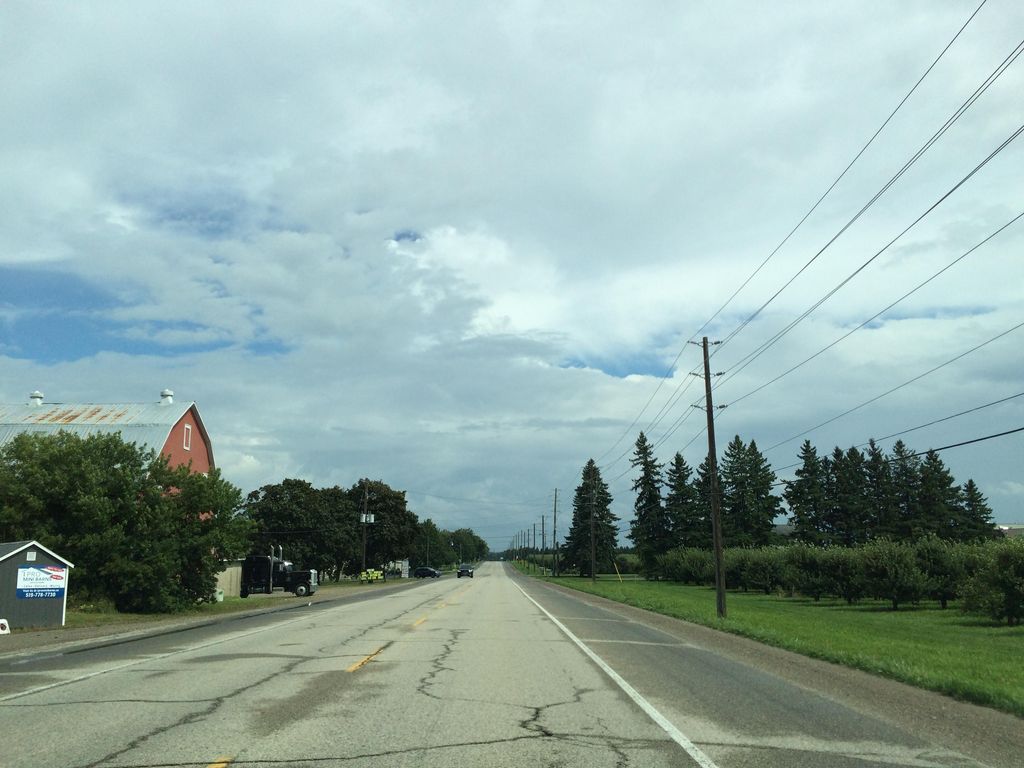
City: kitchener-waterloo